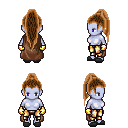
a pixel art fantasy rpg character, female body template, dark elf, purple skin, brown cape, gold greaves, brown extra-long topknot hairstyle, gold gloves, gray slippers, four views (front, back, left, right), 2x2 character sprite sheet, small pixel art, hard edges, no anti-aliasing